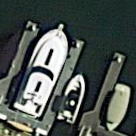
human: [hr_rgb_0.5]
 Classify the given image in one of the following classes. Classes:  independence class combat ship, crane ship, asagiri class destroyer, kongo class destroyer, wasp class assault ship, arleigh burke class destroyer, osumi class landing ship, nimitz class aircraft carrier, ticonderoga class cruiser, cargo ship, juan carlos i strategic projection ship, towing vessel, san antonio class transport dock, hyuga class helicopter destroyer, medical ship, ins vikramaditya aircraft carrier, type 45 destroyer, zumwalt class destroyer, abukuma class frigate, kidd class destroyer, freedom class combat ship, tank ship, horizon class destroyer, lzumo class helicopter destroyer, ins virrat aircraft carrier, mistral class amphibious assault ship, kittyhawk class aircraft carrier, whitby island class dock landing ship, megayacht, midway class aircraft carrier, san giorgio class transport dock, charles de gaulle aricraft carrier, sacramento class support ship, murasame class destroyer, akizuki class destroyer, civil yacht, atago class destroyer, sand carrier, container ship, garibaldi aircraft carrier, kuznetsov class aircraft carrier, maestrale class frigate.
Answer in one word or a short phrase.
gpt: Civil yacht